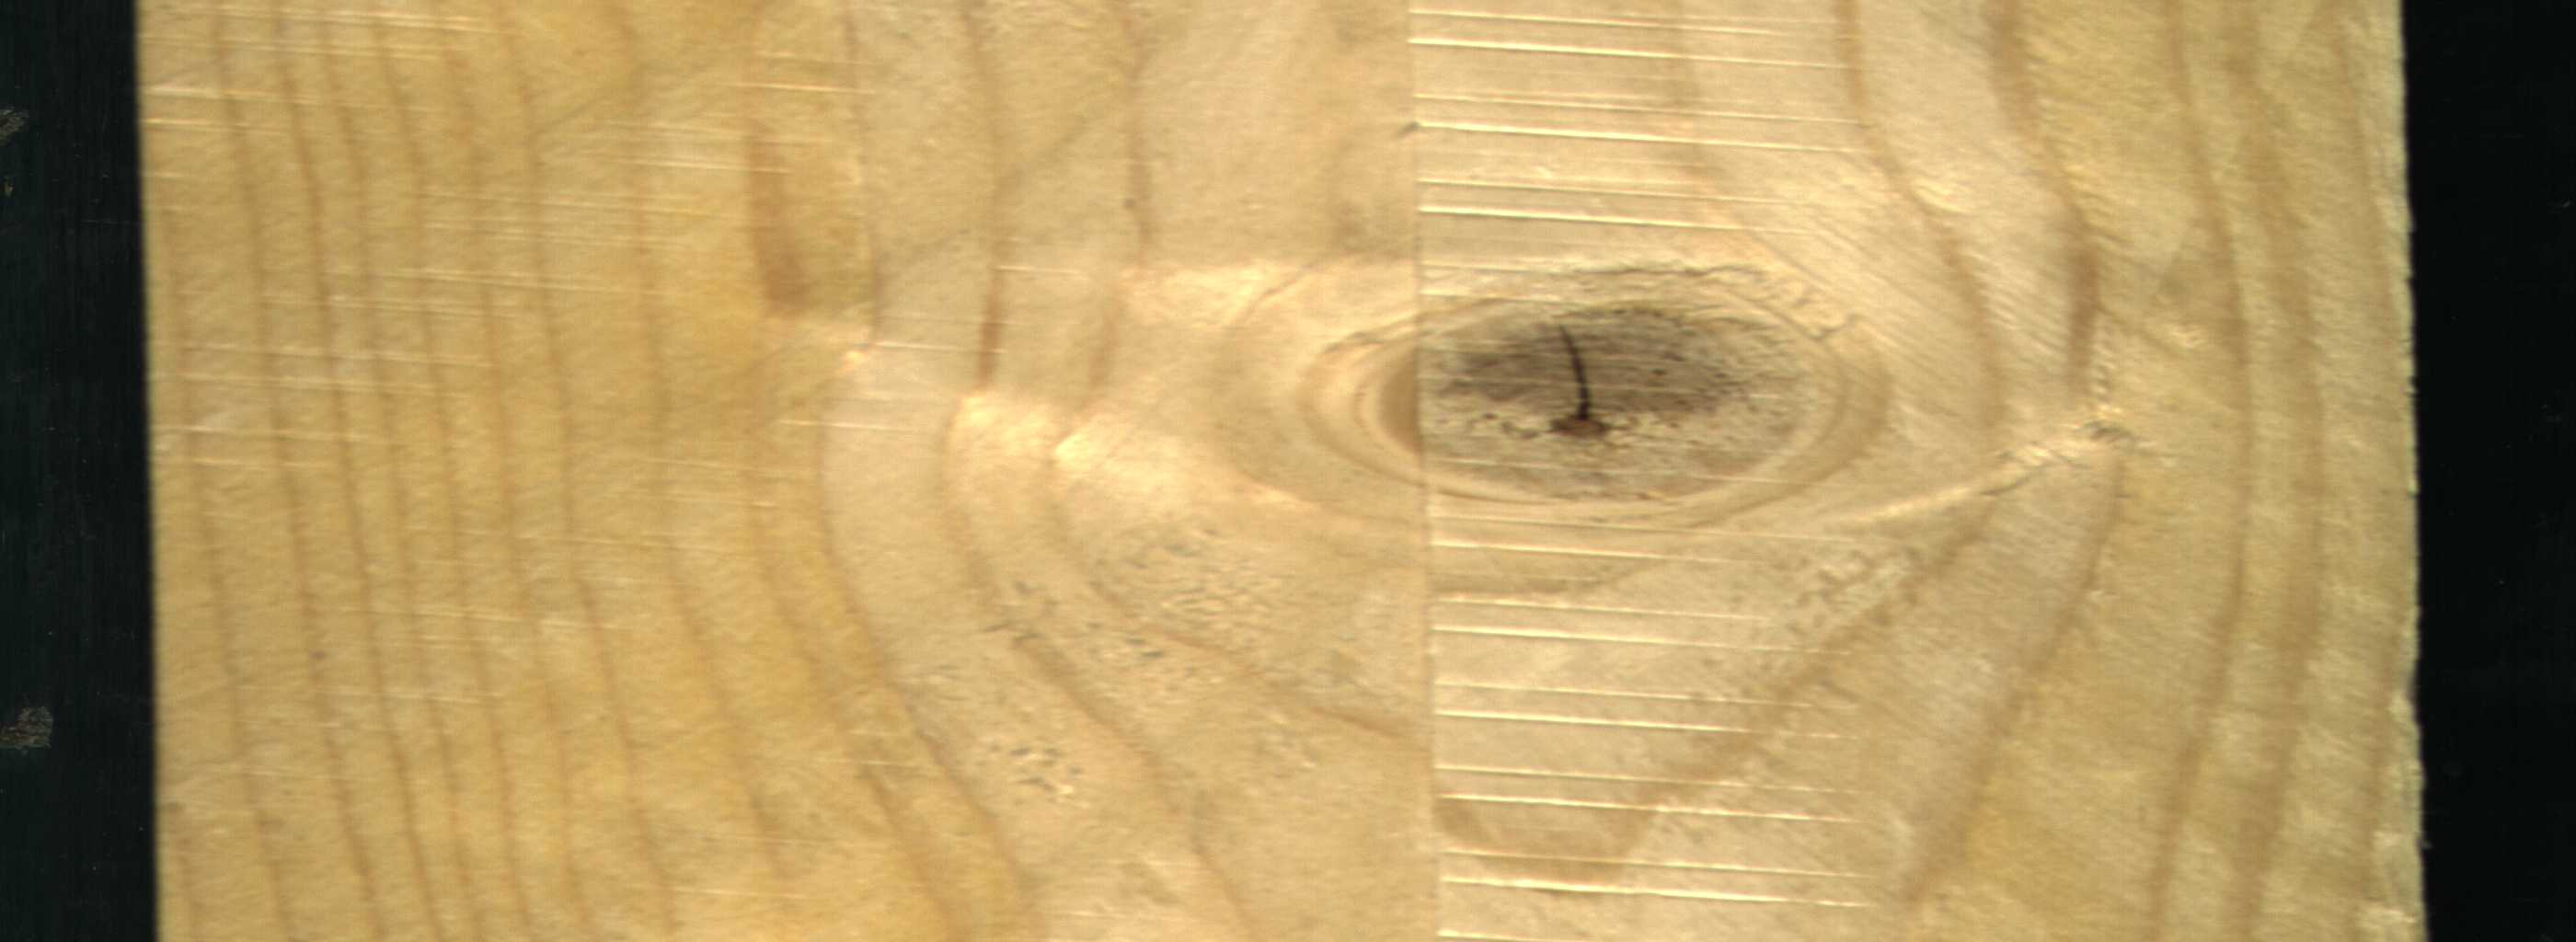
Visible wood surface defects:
knot_with_crack